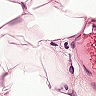
Metastatic tissue present: no